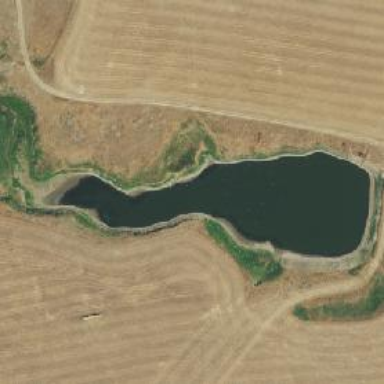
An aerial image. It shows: Reservoir.